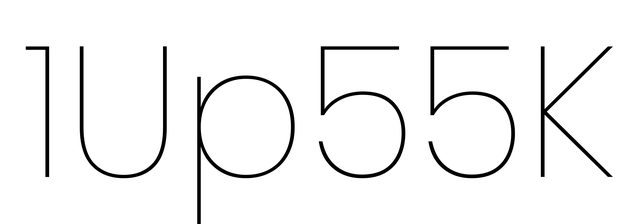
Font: Poppins-Thin